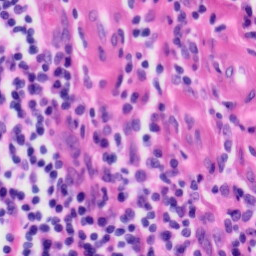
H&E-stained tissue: Tonsil